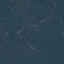
Land use / land cover: Forest